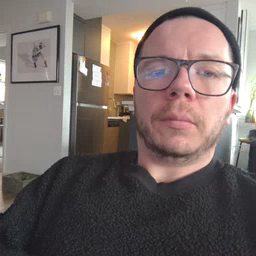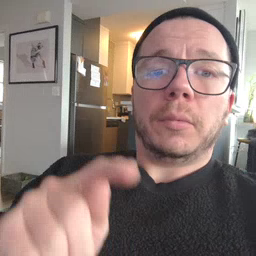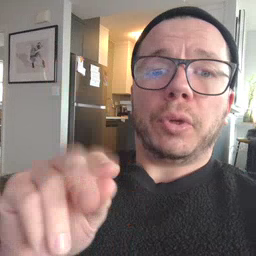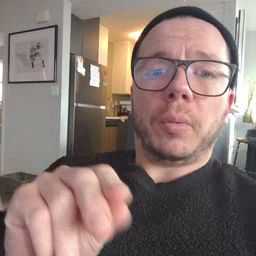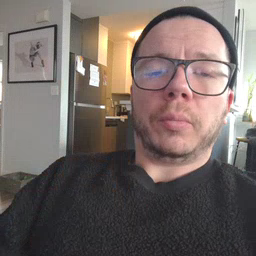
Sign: no